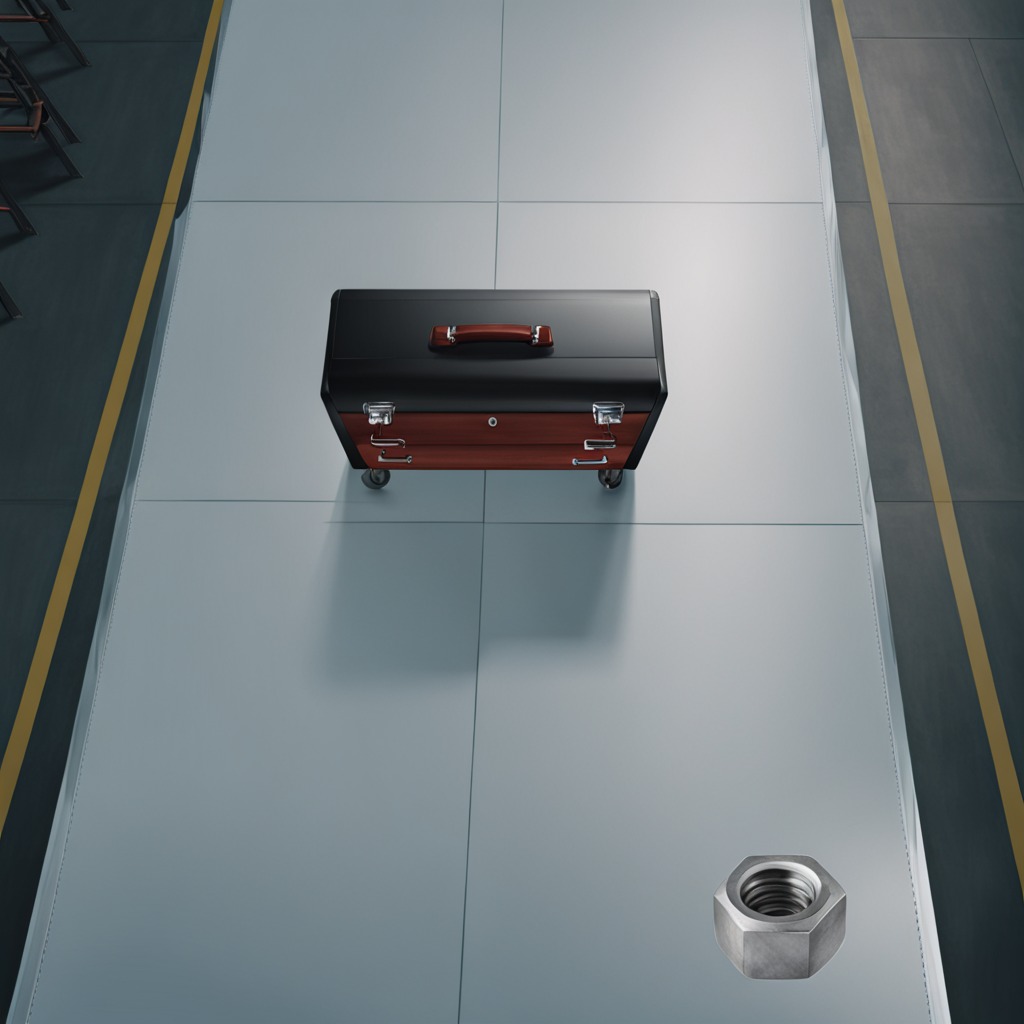
A metal nut lies on the surface of a toolbox in an airplane hangar workshop.